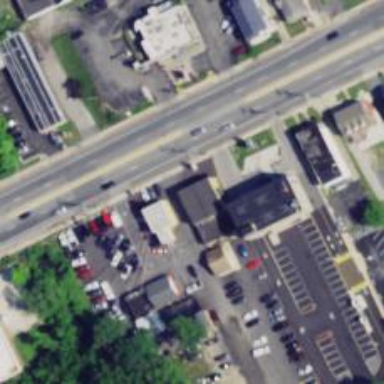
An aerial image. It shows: Convenience shop.